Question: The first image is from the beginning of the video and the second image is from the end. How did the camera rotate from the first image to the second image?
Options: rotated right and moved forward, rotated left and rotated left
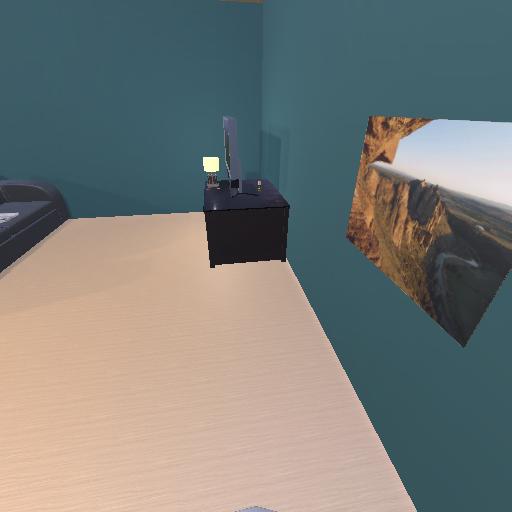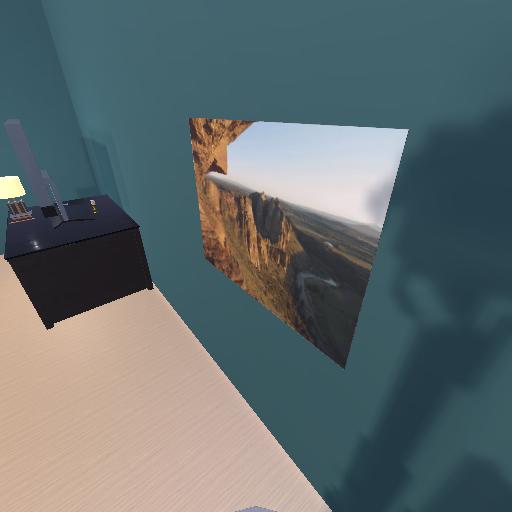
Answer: rotated right and moved forward